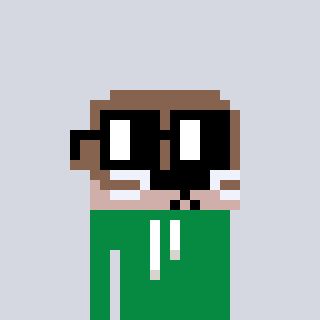
a pixel art character with square black glasses, a otter-shaped head and a green-colored body on a cool background